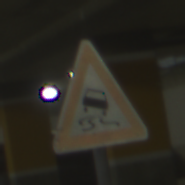
Verkehrszeichen: SchleuderOderRutschgefahr
Umgebung: Indoor, Special
Tageszeit: NotSpecified
Wetter: NotSpecified
Licht: Artificial
Jahreszeit: NotSpecified
Kontrast: HighContrast